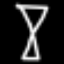
Label: hourglass